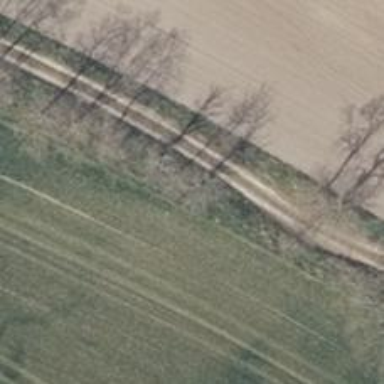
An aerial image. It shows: Row of deciduous broadleaved trees.